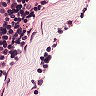
Metastatic tissue present: no